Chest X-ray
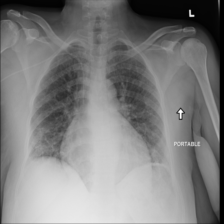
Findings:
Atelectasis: negative
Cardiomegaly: negative
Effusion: negative
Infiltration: negative
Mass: negative
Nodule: negative
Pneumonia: negative
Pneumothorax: negative
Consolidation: negative
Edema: negative
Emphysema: negative
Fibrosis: negative
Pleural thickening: negative
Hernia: negative